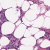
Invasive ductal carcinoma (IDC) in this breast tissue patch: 1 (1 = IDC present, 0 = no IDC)